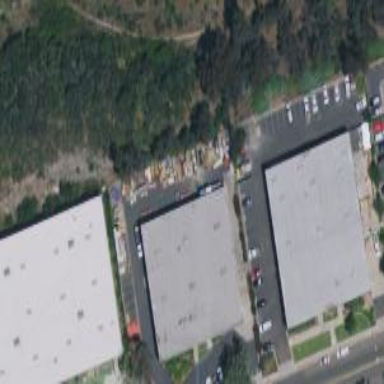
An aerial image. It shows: Industrial building.